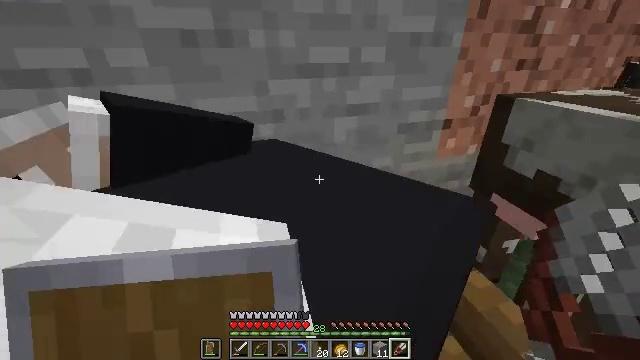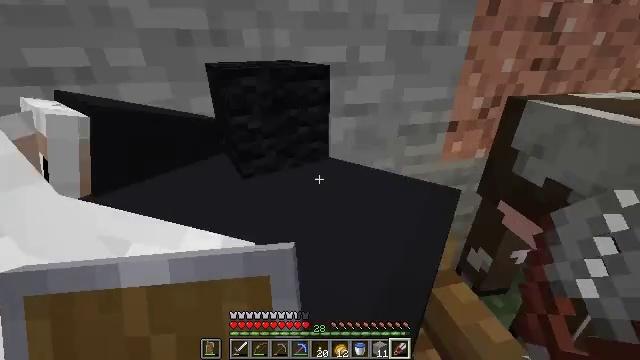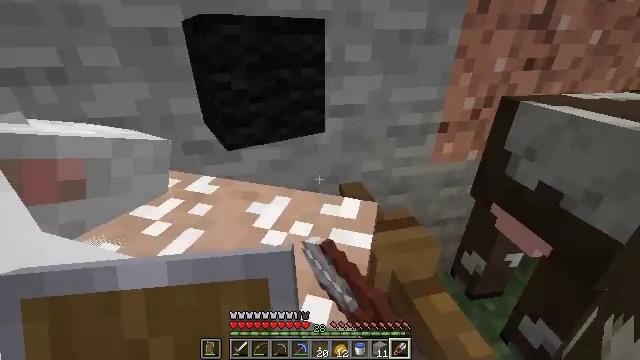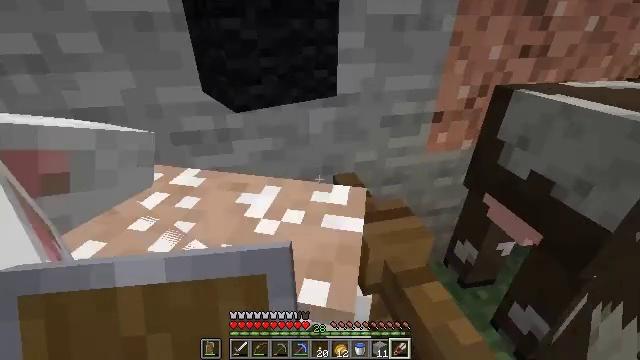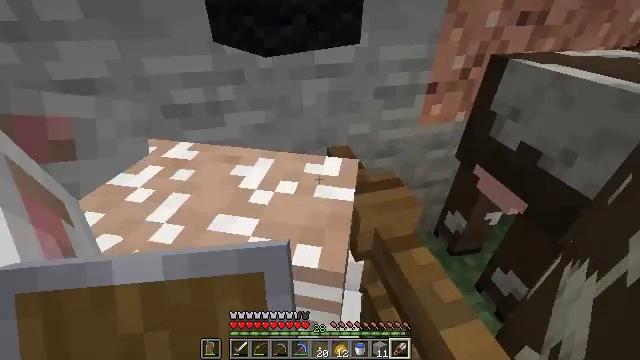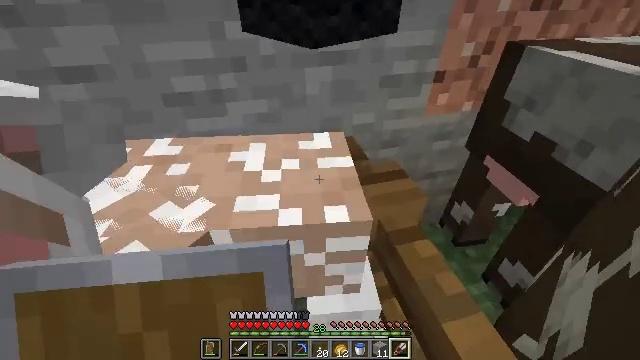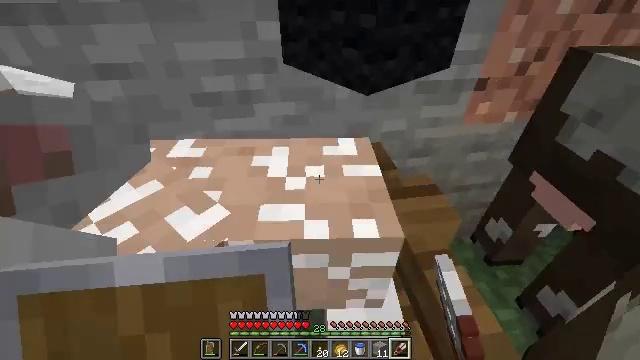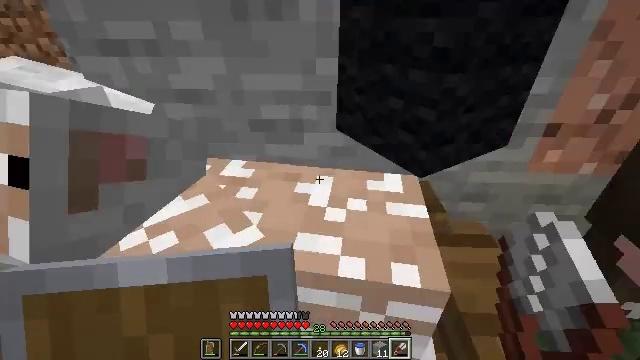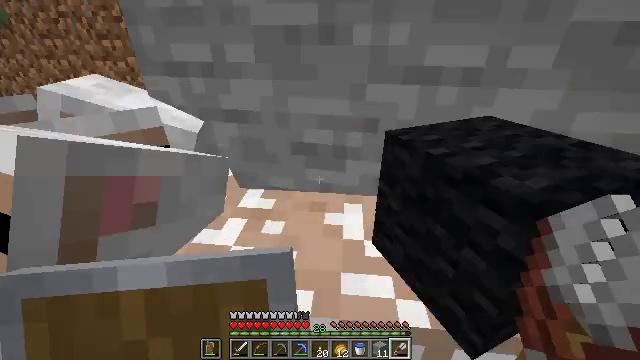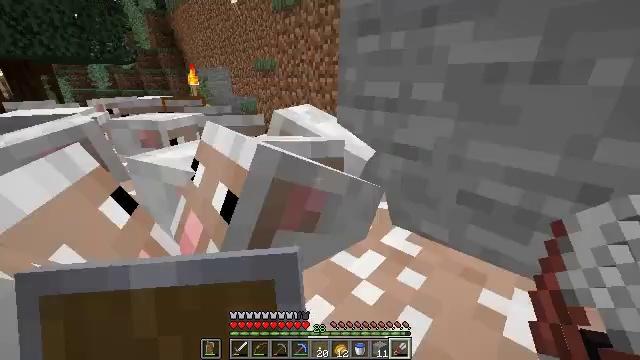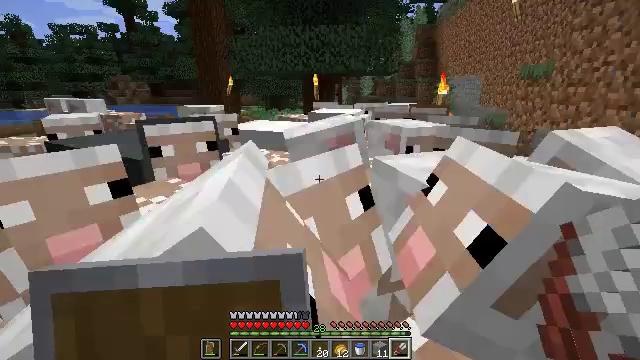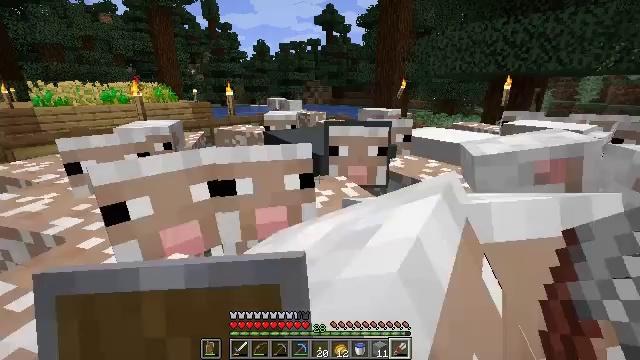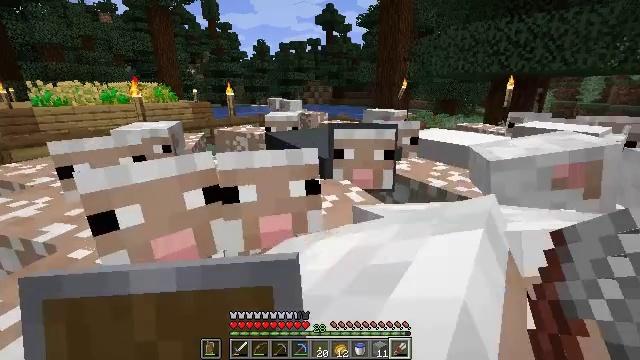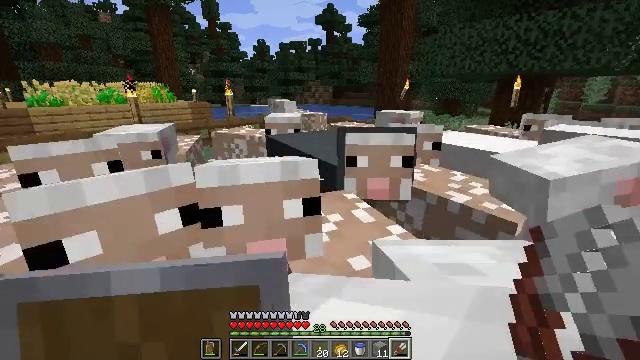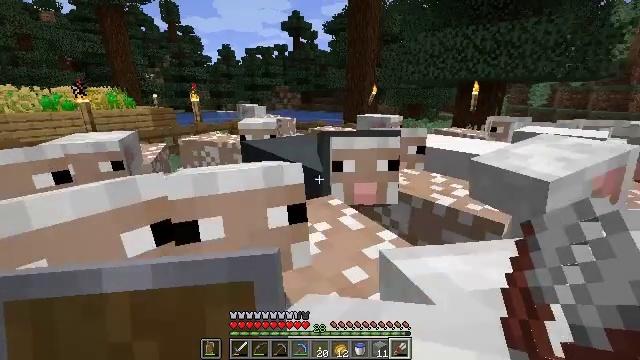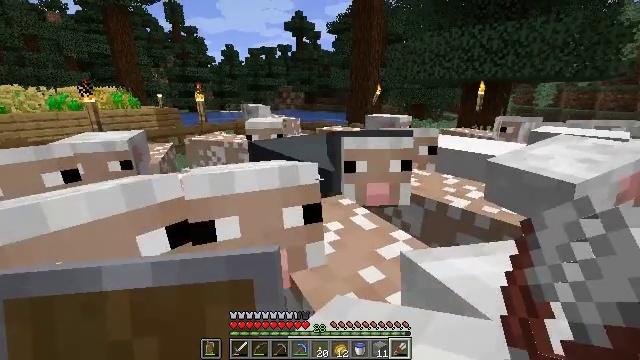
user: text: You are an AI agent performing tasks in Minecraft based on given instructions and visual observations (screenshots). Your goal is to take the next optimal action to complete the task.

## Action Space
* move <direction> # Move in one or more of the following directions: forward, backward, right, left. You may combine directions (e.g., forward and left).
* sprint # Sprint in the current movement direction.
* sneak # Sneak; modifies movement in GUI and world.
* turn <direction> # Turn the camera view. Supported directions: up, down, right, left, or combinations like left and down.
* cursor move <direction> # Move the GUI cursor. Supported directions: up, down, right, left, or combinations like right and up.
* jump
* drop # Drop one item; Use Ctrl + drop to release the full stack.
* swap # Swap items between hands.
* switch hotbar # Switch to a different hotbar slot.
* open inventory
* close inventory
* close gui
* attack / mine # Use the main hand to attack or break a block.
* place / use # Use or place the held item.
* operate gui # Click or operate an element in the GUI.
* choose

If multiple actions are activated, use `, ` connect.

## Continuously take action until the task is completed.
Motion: motion action
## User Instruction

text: Get wheat from the farmland.
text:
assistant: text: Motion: turn left, use / place
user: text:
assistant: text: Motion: use / place
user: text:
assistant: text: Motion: turn down
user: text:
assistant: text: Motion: turn right and down, use / place
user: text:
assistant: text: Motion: turn down, use / place
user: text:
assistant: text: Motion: turn left
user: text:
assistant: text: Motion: turn left and up
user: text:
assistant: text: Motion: move forward, turn left and up
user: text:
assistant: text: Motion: move forward, turn left and up
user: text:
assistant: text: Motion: move forward, turn left and up
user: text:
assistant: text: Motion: move forward, turn left
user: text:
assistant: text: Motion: move forward
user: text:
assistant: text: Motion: move forward and move left
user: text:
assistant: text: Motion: move forward and move left, turn right and up
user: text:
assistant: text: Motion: move forward and move left, use / place
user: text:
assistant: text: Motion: move forward, turn left, use / place
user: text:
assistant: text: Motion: move forward, turn right
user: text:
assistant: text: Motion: move forward, turn right, use / place
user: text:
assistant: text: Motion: move forward, turn right and down, use / place
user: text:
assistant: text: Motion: move forward, turn right, use / place
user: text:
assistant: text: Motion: move forward, use / place
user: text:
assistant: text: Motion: move forward, turn left
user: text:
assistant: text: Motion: move forward, turn left, use / place
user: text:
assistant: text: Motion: move forward, turn left and down, use / place
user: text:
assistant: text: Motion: move forward, turn left, use / place
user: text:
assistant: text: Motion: move forward, use / place
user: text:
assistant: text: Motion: move forward, use / place
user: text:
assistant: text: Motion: move forward, use / place
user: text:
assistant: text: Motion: move forward, turn right and down, use / place
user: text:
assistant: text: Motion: move forward, turn right and down, use / place